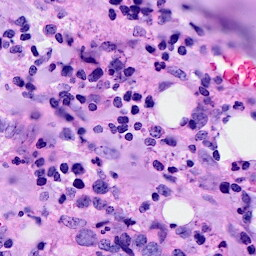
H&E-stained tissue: Breast